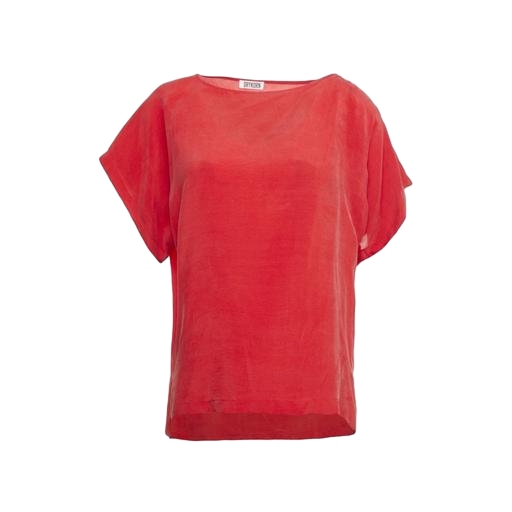
red fluid tee, red scoop tee, batwing t-shirt, white background